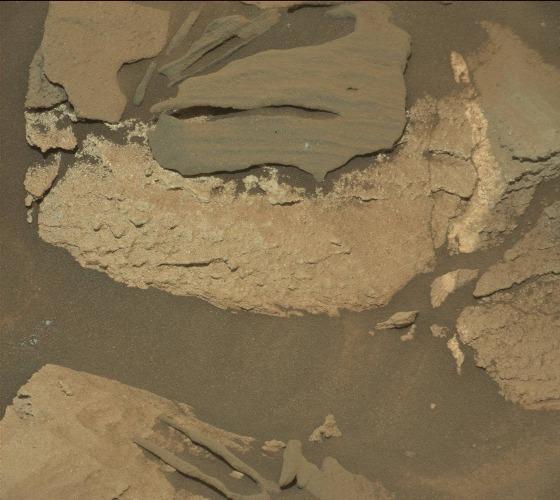
Terrain classes present: Bedrock, Gravel / Sand / Soil